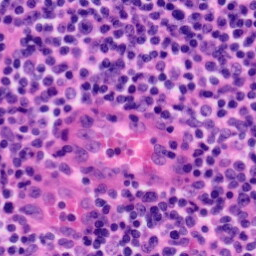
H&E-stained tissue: Tonsil